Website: walmart
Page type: payment
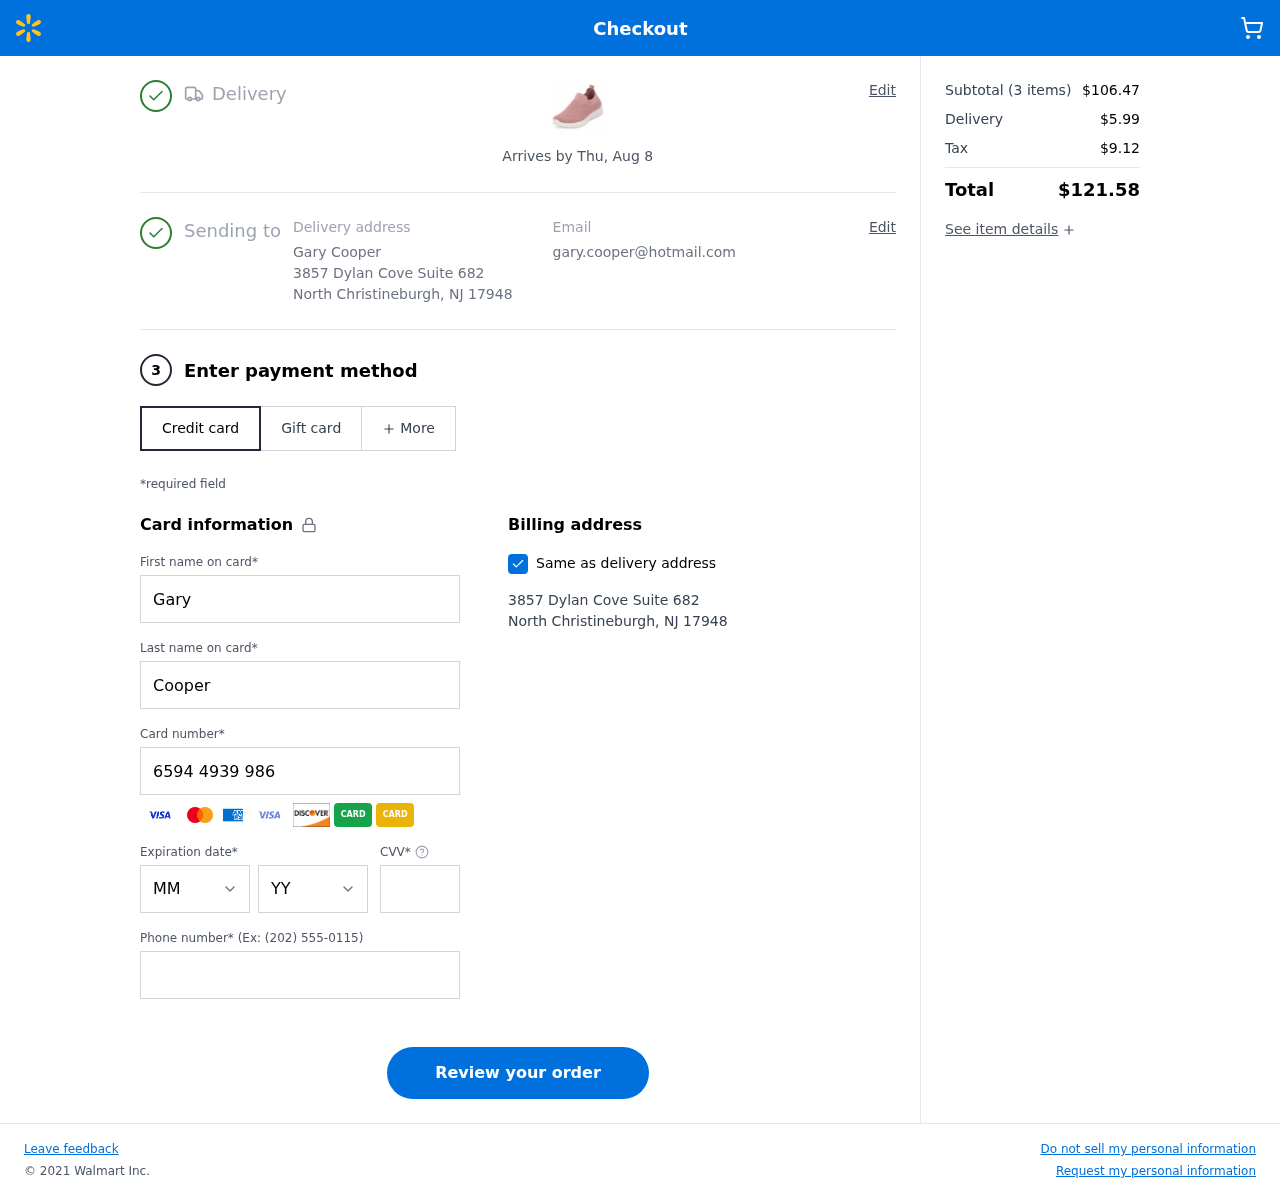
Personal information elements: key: PII_CARD_CVV
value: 532
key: PII_CARD_EXPIRY_MONTH
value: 02
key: PII_CARD_EXPIRY_YEAR
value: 29
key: PII_CARD_NUMBER
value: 6594 4939 9862 1508
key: PII_CITY
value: North Christineburgh
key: PII_EMAIL
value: gary.cooper@hotmail.com
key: PII_FIRSTNAME
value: Gary
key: PII_FULLNAME
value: Gary Cooper
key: PII_LASTNAME
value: Cooper
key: PII_PHONE
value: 3274118930
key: PII_POSTCODE
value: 17948
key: PII_STATE_ABBR
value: NJ
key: PII_STREET
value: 3857 Dylan Cove Suite 682
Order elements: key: ORDER_DELIVERY_DATE
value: Arrives by Thu, Aug 8
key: ORDER_NUM_ITEMS
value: (3 items)
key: ORDER_SUBTOTAL
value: $106.47
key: ORDER_SHIPPING_COST
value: $5.99
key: ORDER_TAX
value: $9.12
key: ORDER_TOTAL
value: $121.58